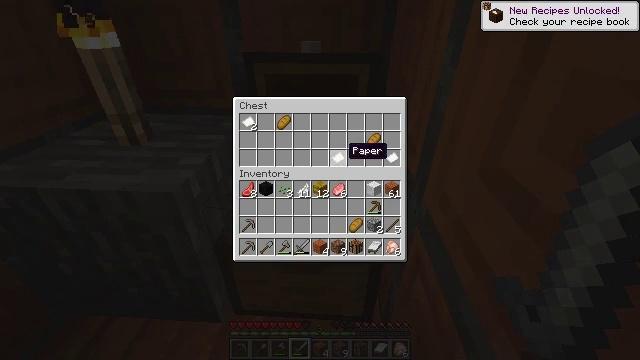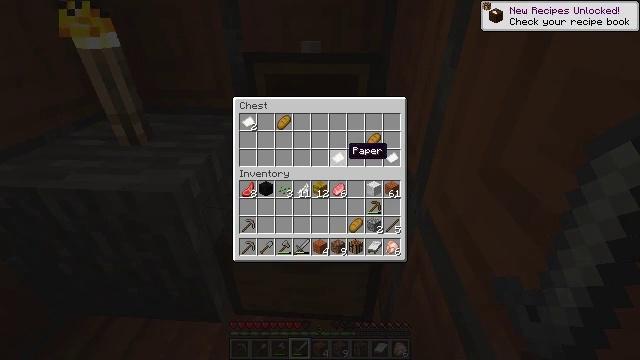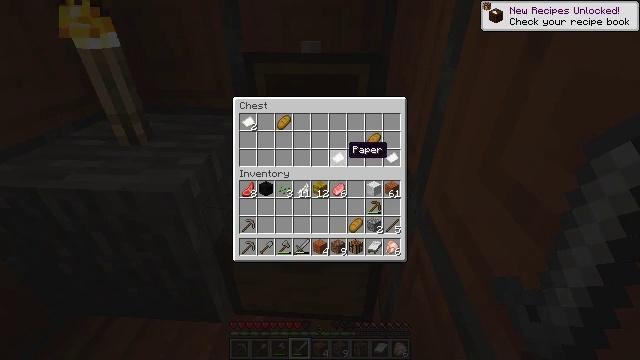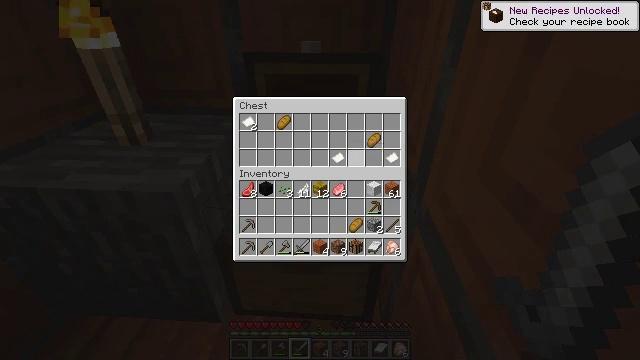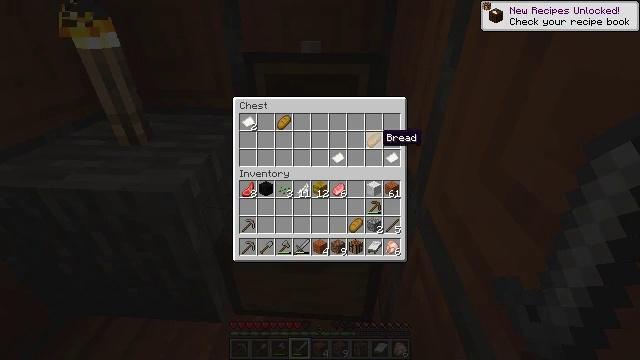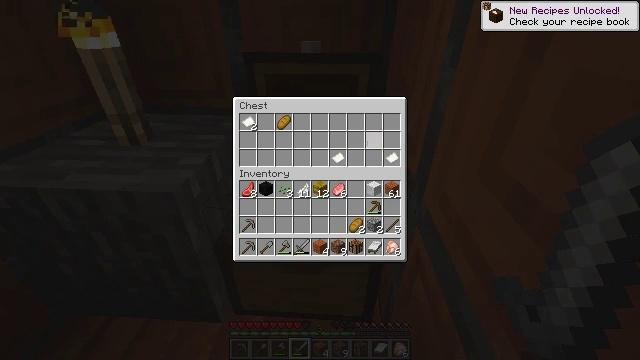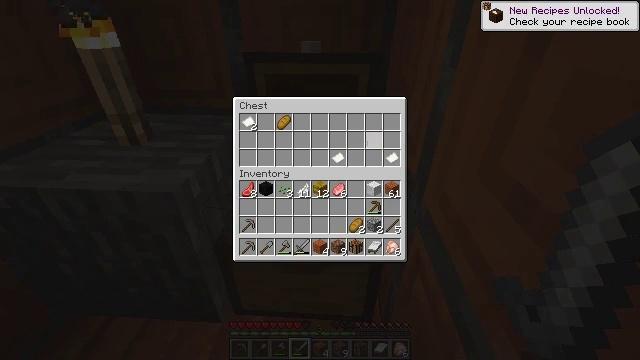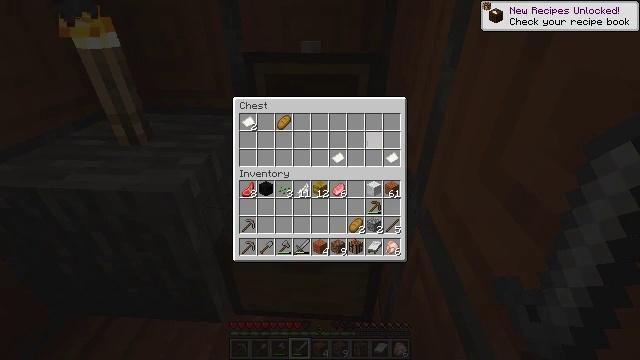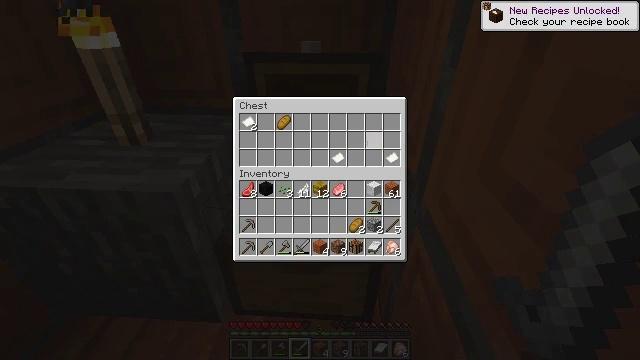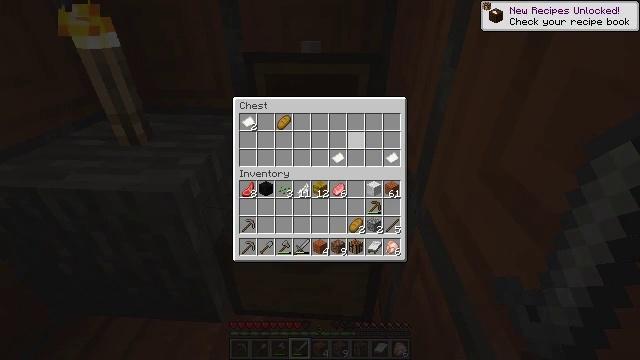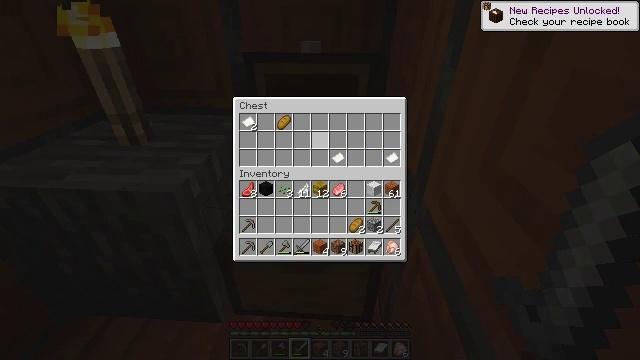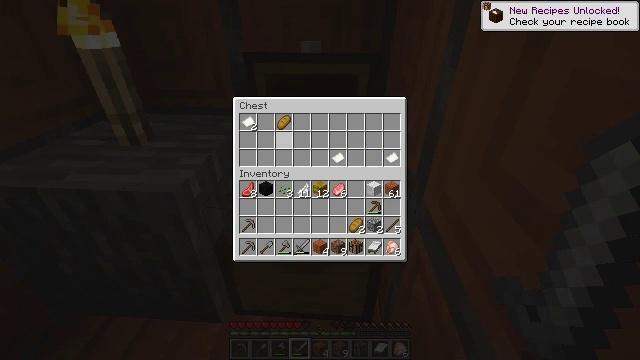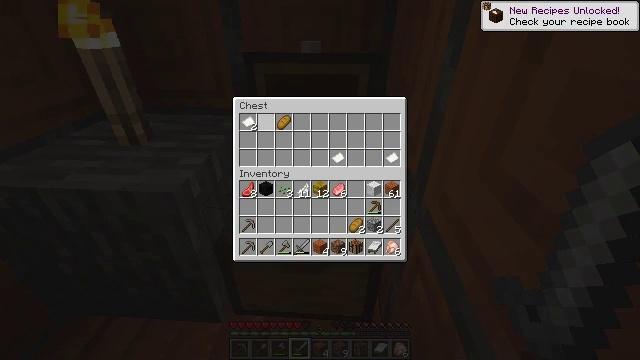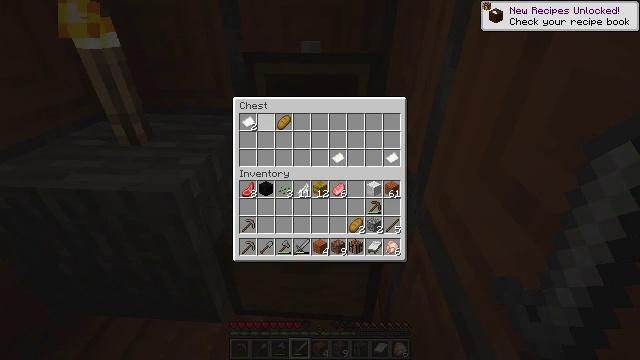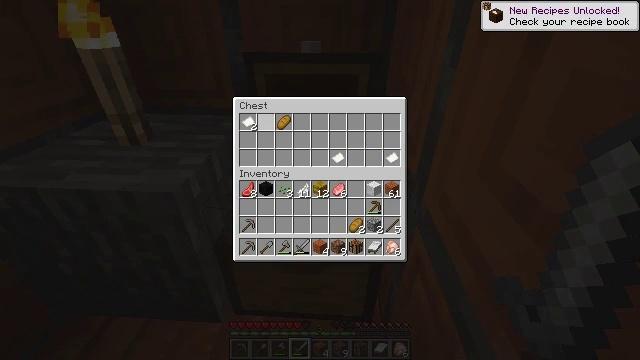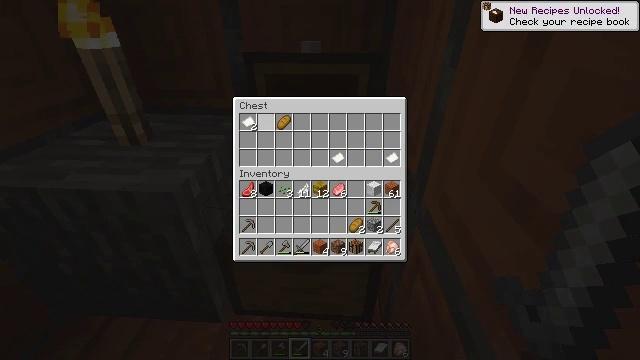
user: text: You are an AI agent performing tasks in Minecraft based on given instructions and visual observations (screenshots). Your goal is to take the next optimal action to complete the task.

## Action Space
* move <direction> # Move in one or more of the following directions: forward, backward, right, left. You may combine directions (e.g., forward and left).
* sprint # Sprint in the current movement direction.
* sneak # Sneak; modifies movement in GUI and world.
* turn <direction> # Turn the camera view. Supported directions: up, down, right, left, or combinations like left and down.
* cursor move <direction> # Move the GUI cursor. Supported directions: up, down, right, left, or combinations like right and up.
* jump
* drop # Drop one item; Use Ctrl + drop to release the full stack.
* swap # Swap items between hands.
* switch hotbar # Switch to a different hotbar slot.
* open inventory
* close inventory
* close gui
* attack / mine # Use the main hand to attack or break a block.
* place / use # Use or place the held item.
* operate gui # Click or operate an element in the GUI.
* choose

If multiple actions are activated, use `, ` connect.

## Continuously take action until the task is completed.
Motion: motion action
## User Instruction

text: Use right equipment to gather melon.
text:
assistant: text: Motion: sneak
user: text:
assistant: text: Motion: sneak
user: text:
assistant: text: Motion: sneak, cursor move right and up
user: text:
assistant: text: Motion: sneak, cursor move right
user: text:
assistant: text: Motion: sneak, choose
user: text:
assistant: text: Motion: sneak, choose
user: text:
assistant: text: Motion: sneak, choose
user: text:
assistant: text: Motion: sneak, choose
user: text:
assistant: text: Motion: sneak, cursor move left
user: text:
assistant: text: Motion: sneak, cursor move left
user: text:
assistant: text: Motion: sneak, cursor move left
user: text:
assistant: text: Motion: sneak, cursor move left
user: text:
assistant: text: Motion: sneak
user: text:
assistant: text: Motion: sneak, choose
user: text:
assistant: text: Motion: sneak, choose
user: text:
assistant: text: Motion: sneak, choose
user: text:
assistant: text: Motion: sneak
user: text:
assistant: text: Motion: sneak
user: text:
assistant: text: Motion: sneak, choose
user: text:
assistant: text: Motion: sneak, choose
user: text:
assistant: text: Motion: sneak, choose
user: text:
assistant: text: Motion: sneak
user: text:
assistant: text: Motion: sneak
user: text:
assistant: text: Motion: sneak
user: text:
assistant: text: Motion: sneak
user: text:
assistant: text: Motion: sneak
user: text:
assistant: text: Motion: sneak, choose
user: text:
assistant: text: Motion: sneak, choose
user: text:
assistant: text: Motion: sneak, choose
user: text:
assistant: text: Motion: sneak